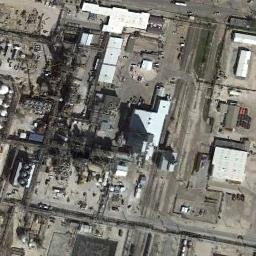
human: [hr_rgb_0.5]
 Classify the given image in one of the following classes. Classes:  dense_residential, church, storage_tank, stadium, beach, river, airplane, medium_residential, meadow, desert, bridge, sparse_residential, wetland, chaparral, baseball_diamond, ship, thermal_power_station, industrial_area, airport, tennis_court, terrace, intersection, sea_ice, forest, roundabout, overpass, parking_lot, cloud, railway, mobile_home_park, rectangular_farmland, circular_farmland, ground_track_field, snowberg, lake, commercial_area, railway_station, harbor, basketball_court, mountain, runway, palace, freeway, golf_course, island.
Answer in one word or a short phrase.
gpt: industrial_area